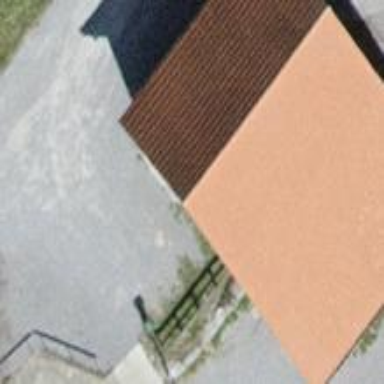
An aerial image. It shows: Building with tiled roof.